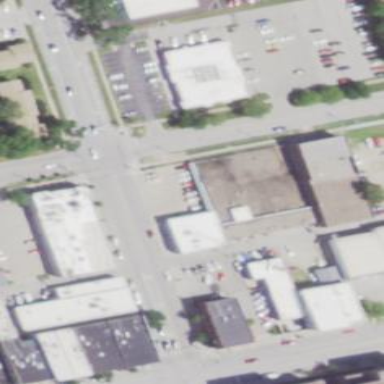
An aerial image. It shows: Building.